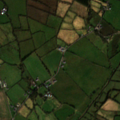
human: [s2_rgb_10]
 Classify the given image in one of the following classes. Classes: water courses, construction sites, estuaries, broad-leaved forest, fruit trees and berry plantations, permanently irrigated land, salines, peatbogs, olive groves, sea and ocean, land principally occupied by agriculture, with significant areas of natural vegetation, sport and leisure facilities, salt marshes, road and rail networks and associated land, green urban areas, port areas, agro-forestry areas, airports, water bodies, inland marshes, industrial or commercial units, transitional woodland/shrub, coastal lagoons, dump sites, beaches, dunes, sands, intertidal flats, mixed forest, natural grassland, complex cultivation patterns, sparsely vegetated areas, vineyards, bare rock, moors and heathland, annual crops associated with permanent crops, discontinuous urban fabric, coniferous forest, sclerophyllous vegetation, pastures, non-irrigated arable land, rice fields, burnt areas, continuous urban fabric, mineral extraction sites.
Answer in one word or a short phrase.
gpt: pastures